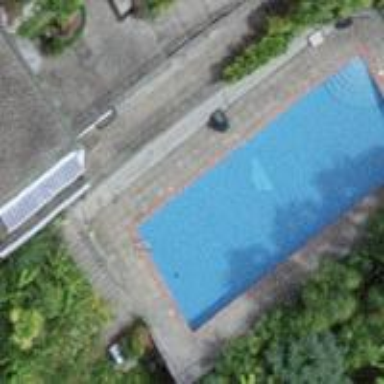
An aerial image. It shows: Swimming pool located in leisure land.